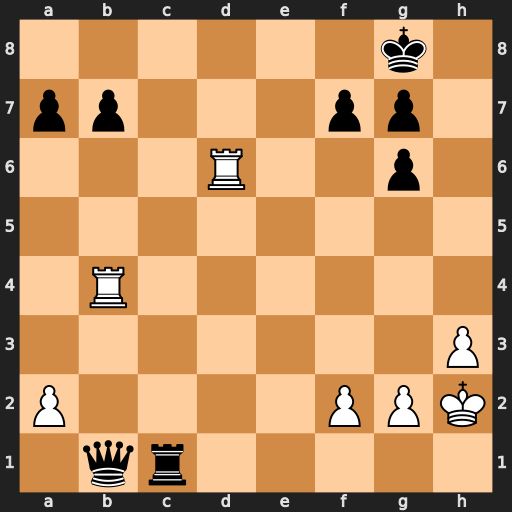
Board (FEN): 6k1/pp3pp1/3R2p1/8/1R6/7P/P4PPK/1qr5
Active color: w
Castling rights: -
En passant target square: -
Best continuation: Rd8+ Kh7 Rh4#